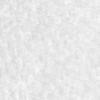
Label: no_change